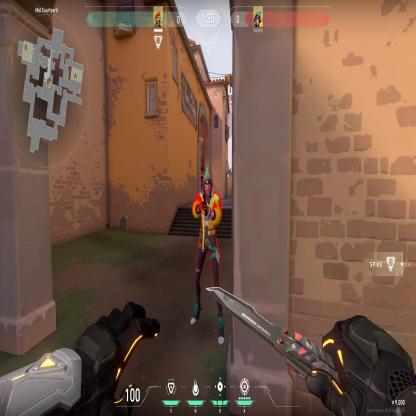
Label: enemy